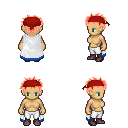
a pixel art fantasy rpg character, female body template, human, tanned skin, white trimmed cape, white pants, red bedhead hairstyle, red bandana, maroon shoes, four views (front, back, left, right), 2x2 character sprite sheet, small pixel art, hard edges, no anti-aliasing